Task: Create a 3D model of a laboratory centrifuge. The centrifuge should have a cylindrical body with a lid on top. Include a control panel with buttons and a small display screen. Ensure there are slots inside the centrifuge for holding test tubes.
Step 102:
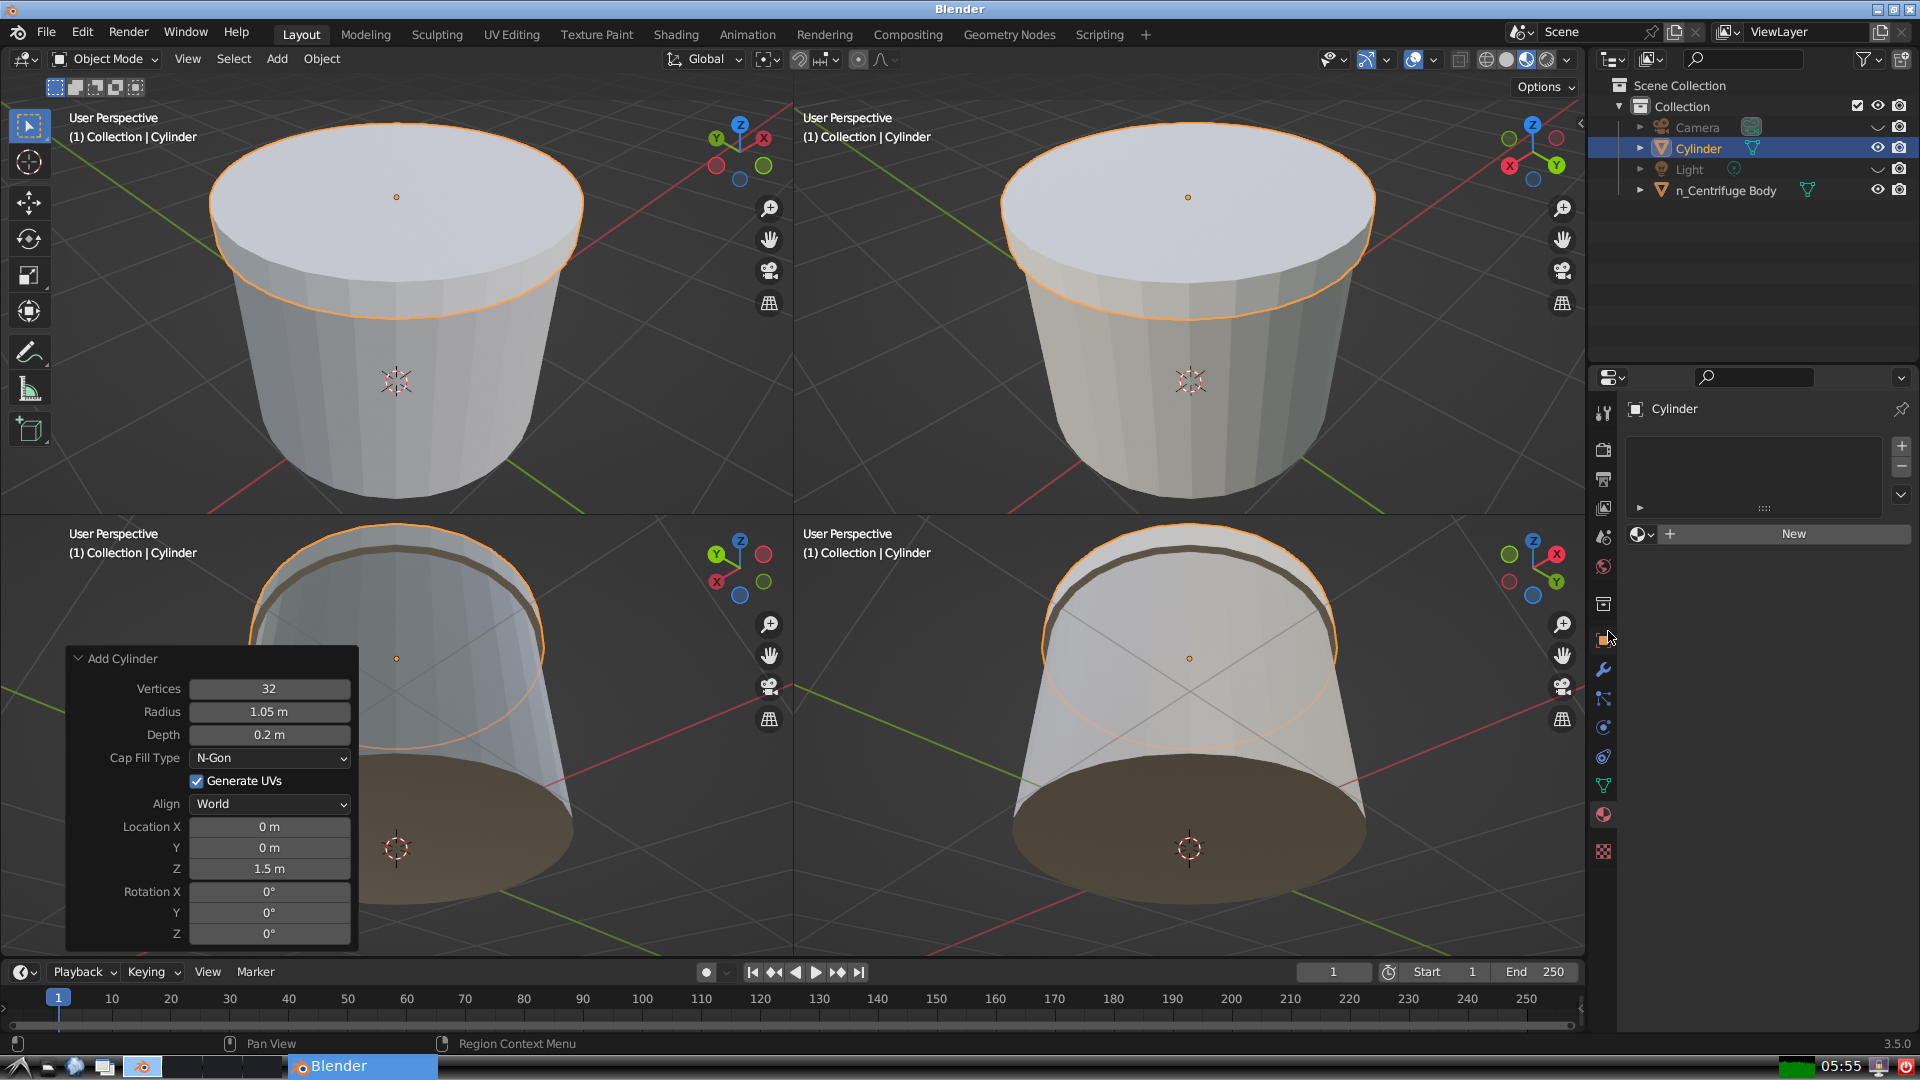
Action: click: no